Question: When you enter your credentials on reddit login page, it first checks their validity and if they're valid only then it redirects, otherwise the fields are updated with a "wrong password" message.
I'm trying to understand how the submit button validates the credential without actually submitting the form, and thus, reloading the page.

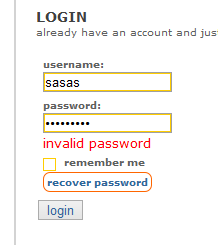
Answer: The answer is Ajax: Asynchronious javascript and XML.
The purpose of ajax is exactly what you said. Google ajax for more info.